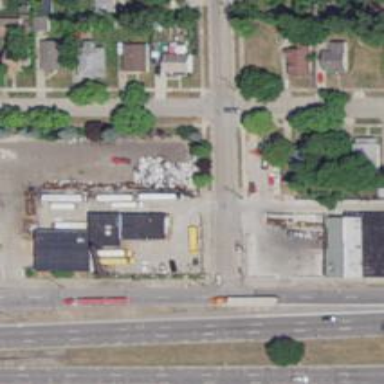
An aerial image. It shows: Alleyway designated as service road.